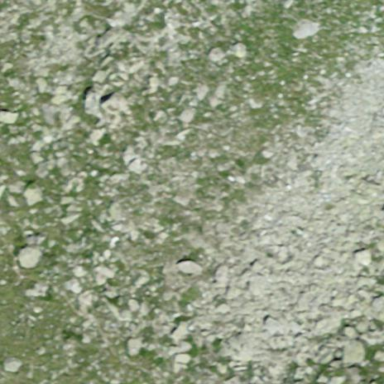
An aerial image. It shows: Scree landscape.